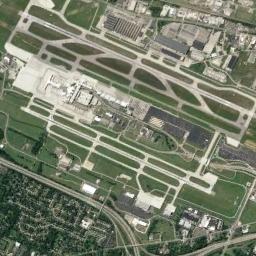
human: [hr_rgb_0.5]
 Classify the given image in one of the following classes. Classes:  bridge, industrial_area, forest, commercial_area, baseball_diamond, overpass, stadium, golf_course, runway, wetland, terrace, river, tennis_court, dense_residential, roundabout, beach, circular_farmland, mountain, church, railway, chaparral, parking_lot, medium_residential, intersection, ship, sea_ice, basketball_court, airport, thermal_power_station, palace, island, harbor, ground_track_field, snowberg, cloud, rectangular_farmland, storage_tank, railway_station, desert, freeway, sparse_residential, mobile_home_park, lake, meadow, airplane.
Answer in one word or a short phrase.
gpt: airport